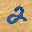
Label: 2